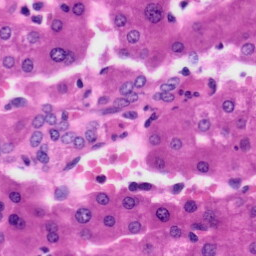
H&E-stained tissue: Liver